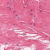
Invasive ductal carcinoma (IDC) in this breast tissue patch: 0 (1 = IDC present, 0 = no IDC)